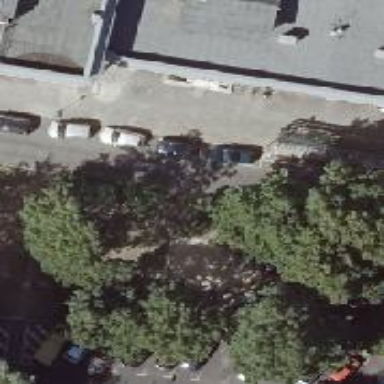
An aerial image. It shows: Parking lane designated for parking.